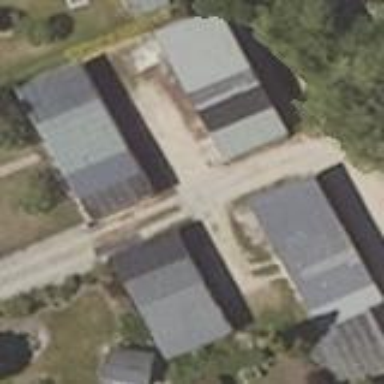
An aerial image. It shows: Area designated for garages.